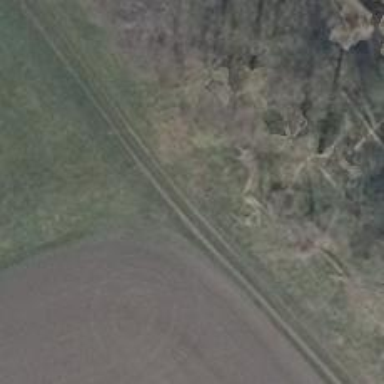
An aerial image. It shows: Grassy track road with grade 4 track type.